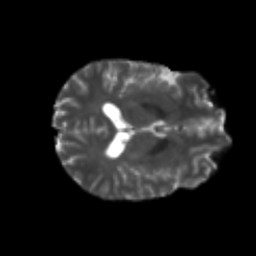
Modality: T2w
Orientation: axial
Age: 21
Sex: male
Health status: healthy
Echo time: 0.074 s